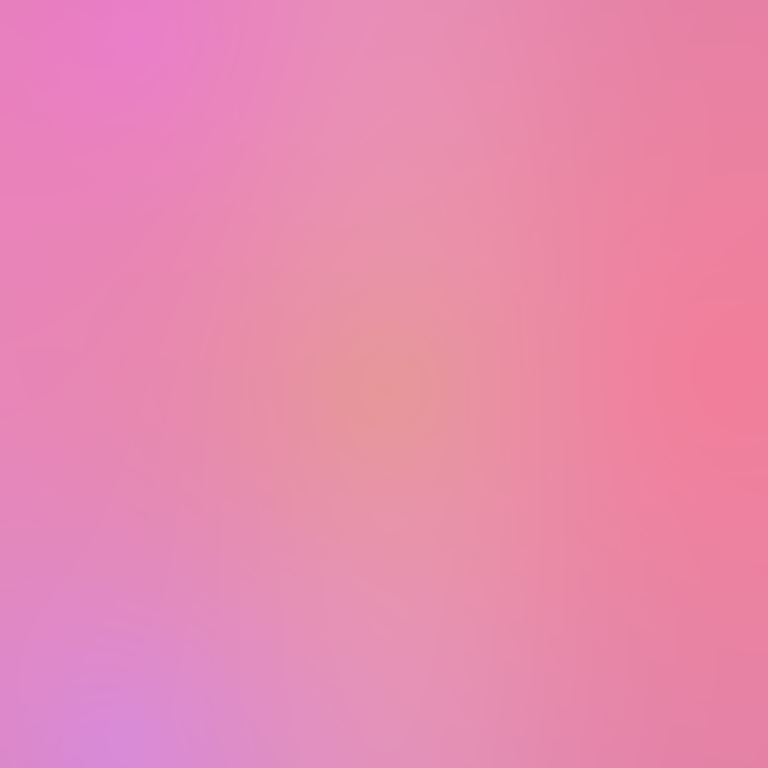
Abstract light effect, smooth gradient from soft pink to light purple, calm atmosphere, diffuse glow, no room, no furniture, no objects.